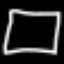
Label: square